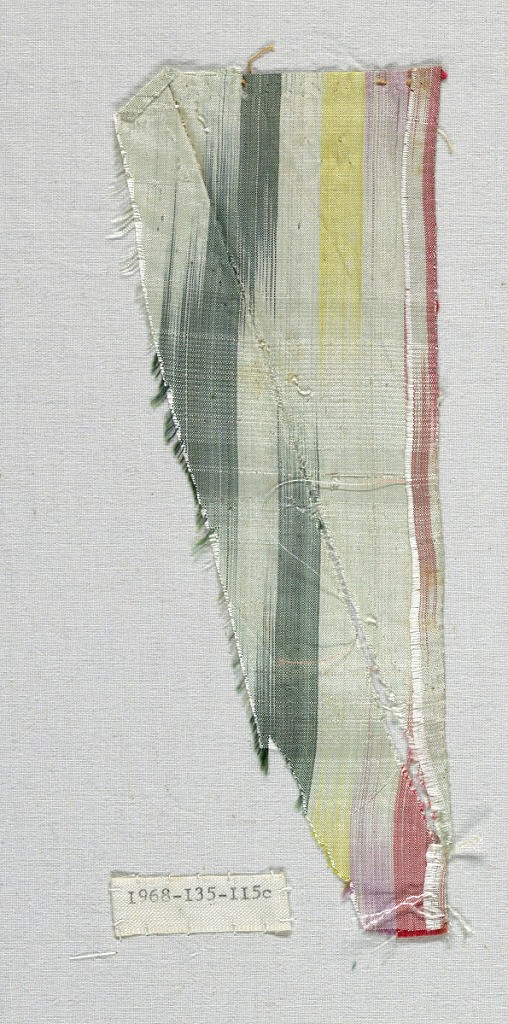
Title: Fragment
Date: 19th century
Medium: silk Technique: warp-faced plain weave patterned by warp dyed (possibly printed) stripes
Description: Ikat-like warp stripes in two shades of pink, magenta, yellow and green. Component "e" has applied yellow silk fringe. Components "d,g" have ikat-like warp stripes in green and blue.